Question: I have navigation menu and I would like to implement somehow a border which is the same as the background but when I try that the box shadow doesn't do the effect that I want.
This is what I want

can someone take a look at the fiddle <URL>
'''
border-bottom: 1px solid rgb(48, 48, 48);
box-shadow:0 0 18px rgba(0,0,0,0.6);
'''
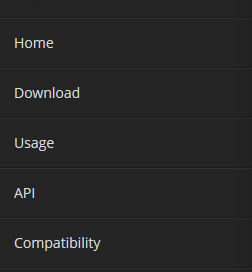
Answer: Use 'box-shadow''s <URL> property to get that effect:
'''
box-shadow:inset 2px 0 4px rgba(0,0,0,0.6);
'''
Fiddle: <URL>